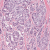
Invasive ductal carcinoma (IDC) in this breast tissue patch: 1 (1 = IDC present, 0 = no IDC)